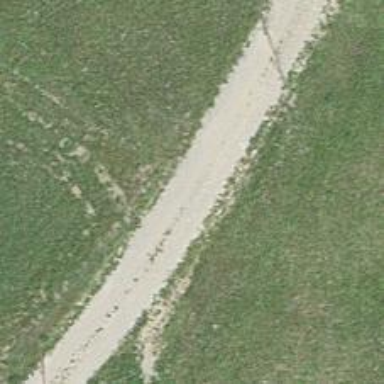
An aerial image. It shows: Track with grade2 tracktype.